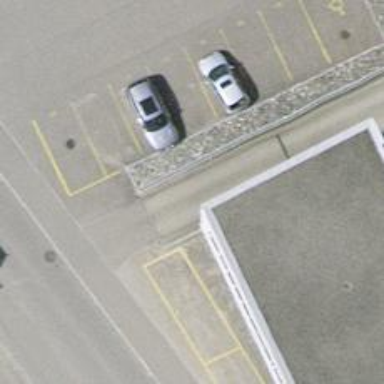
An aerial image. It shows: Road serving as parking aisle.